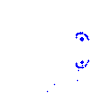
Particle: proton